Question: I'm having an issue with Jinja2 not rendering the string ''fa fa-tachometer'' correctly into the class name.
Jinja2 renders that string like this:
'<i class={{ icon }}></i>'
into
'<i class="fa" fa-tachometer></i>',
as shown in the image below the code. I've done space literals but it doesn't fix the problem for me.
'''
{% set navigation_bar = [
('/dashboard', 'dashboard', 'fa fa-tachometer', 'Dashboard')
] -%}
{% set active_page = active_page|default('dashboard') -%}
{# For each of the sidebar nav items, render an <li> #}
{% for href, id, icon, title in navigation_bar %}
{{ icon }}
<li {% if id == active_page %} class="active" {% endif %}>
<a href="{{ href|e }}">
<i class={{ icon }}></i>
<span class="nav-label">{{ title|e }}</span>
</a>
</li>
{% endfor %}
'''

Would love a solution to this. Thank you!
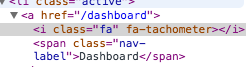
Answer: This isn't a problem with Jinja; it's a problem with your HTML. You are telling Jinja to output
'''
<i class=fa fa-tachometer></i>
'''
(The DOM inspector you are using is adding the quotes, not Jinja. If you view the source HTML, they aren't there.)
You need to put quotes around the value given to 'class'
'''
<i class="{{ icon }}"></i>
'''